Interaction volume radius: 5 \u00c5
Interaction volume height: 20 \u00c5
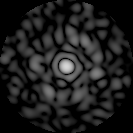
Disorder parameter: 0.8603